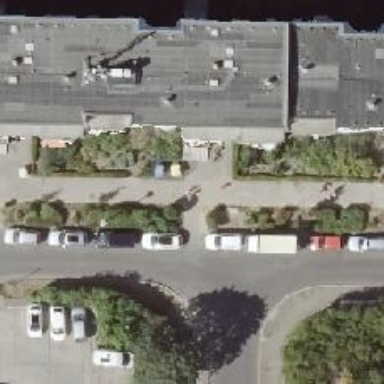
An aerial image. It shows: Sidewalk.